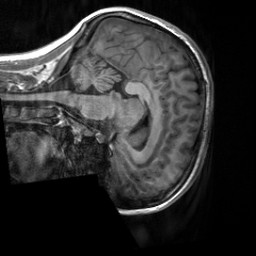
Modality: T1w
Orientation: sagittal
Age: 19
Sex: female
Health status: healthy
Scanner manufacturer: siemens
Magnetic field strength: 3 T
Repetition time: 2 s
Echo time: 0.00232 s